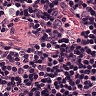
Metastatic tissue present: yes